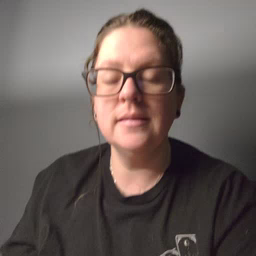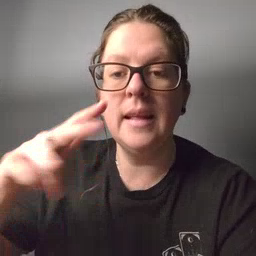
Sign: helicopter